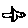
Label: bird